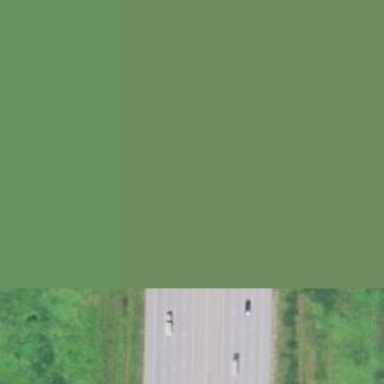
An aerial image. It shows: Motorway.